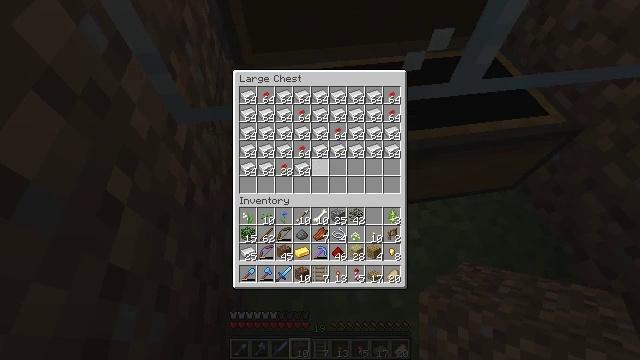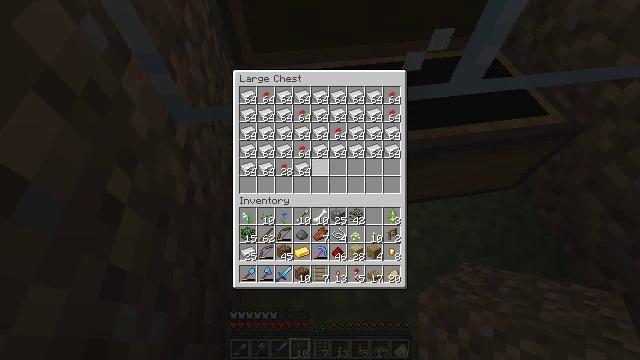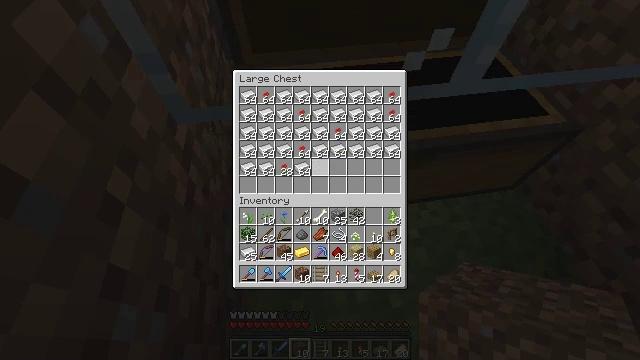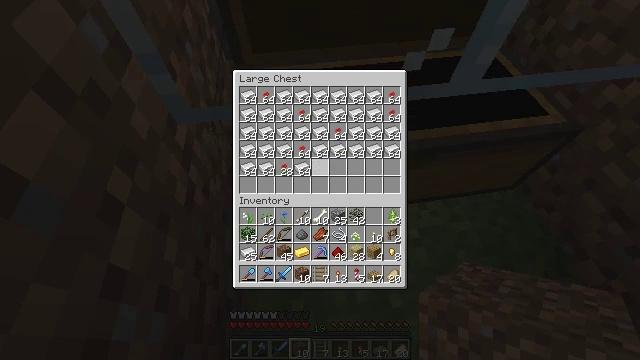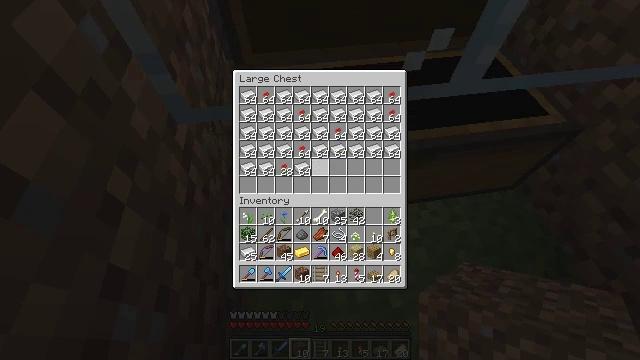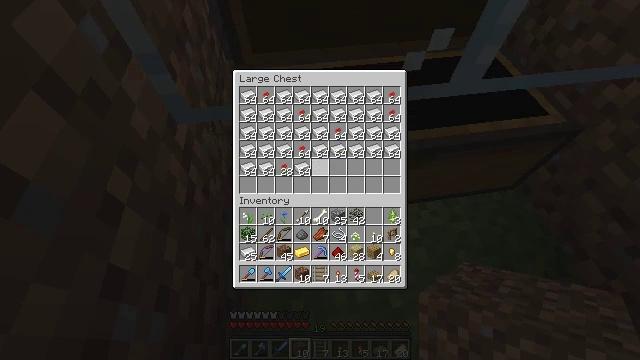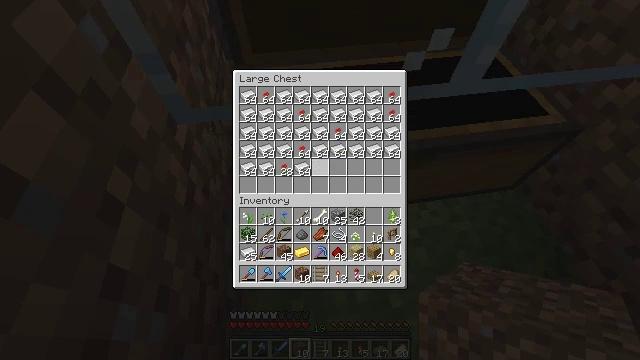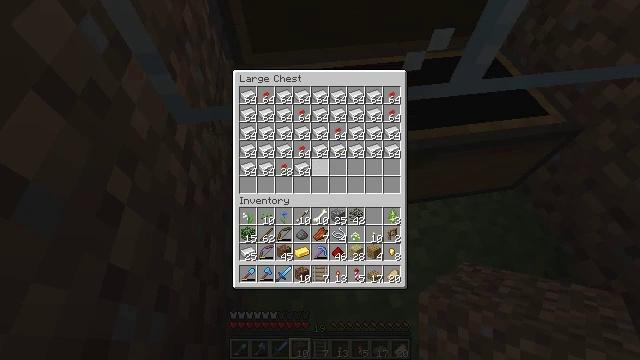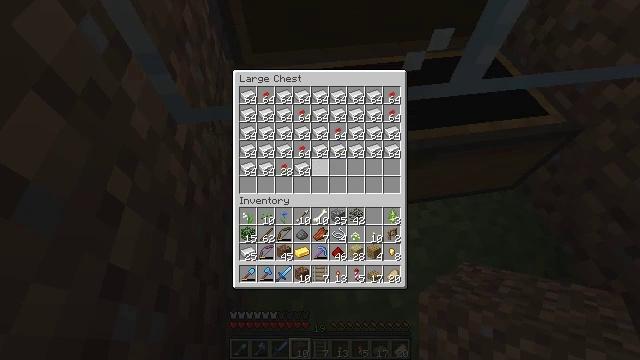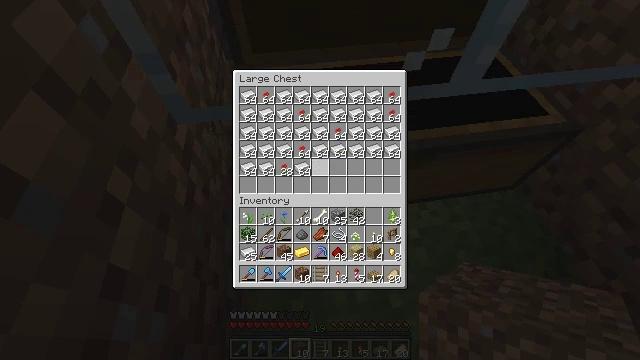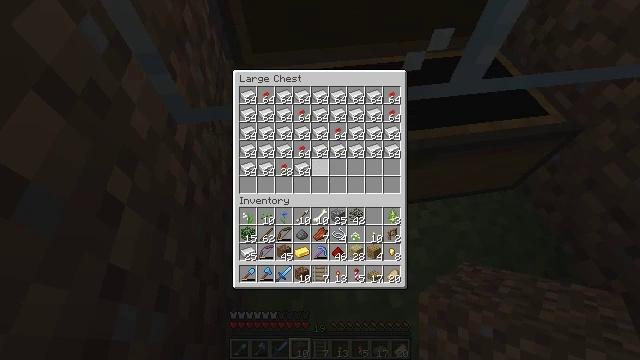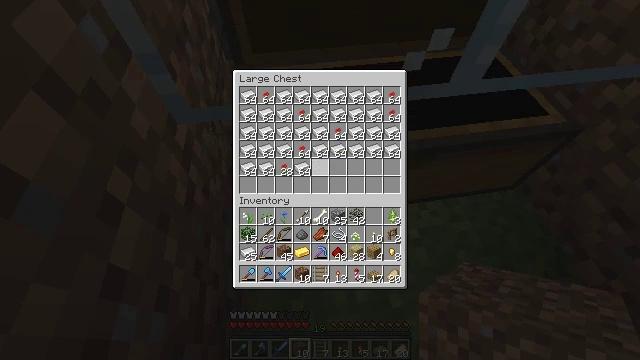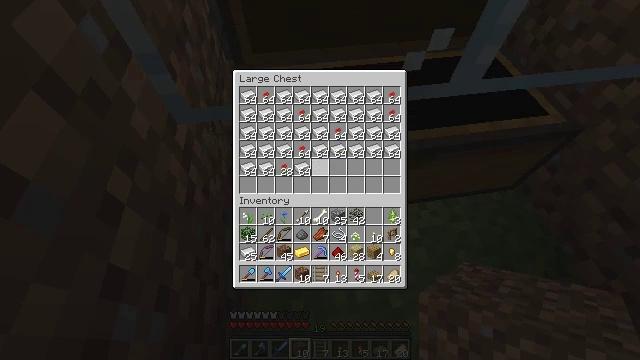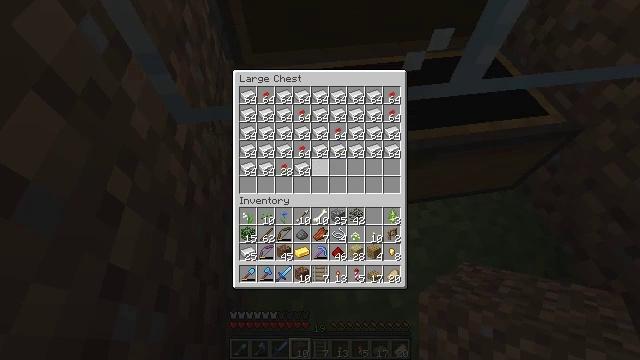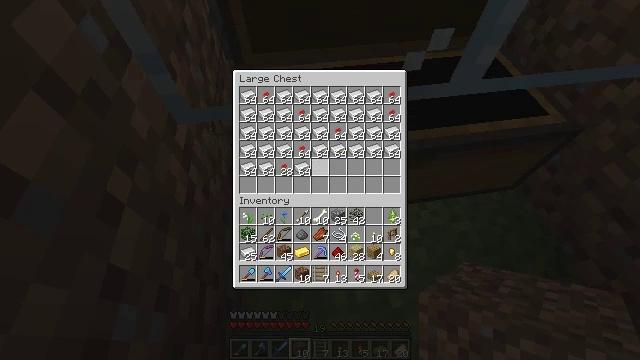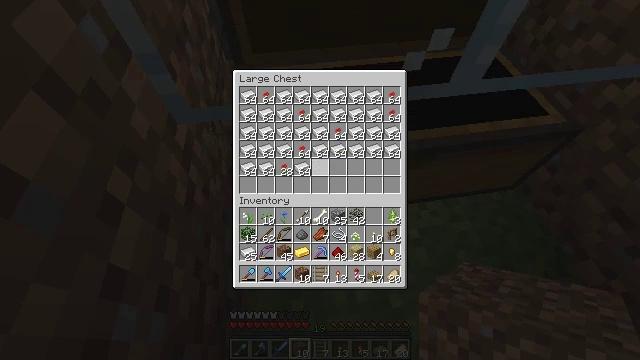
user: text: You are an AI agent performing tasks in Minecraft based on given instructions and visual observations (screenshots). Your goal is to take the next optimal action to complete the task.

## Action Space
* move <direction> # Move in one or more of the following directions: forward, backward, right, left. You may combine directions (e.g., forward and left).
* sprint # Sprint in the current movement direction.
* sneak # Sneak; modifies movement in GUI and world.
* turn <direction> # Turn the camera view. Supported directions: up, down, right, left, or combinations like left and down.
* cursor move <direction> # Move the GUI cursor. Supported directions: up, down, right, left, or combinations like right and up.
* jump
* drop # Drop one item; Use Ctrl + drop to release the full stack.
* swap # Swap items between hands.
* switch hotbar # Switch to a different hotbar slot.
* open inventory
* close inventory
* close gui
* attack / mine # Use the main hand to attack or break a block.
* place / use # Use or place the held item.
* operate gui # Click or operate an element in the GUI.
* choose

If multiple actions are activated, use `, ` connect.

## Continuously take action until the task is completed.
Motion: motion action
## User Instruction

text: Open your crafting table and craft a minecart with ingots.
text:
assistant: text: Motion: sneak
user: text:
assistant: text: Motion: sneak
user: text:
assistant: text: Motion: sneak
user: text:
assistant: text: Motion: sneak
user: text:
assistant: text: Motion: sneak
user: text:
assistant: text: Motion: sneak
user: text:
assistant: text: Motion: sneak
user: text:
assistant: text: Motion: sneak
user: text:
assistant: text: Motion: no_op
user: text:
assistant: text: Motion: no_op
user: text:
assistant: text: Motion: no_op
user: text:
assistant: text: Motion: no_op
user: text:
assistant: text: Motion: no_op
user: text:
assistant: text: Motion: no_op
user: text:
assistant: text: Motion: no_op
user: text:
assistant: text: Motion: no_op
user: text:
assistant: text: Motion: no_op
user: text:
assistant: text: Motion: no_op
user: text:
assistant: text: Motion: no_op
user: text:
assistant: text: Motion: no_op
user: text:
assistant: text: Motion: no_op
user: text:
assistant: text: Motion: close gui
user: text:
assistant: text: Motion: no_op
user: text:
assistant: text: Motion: no_op
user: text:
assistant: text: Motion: no_op
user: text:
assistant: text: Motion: turn right and up
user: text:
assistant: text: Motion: turn right and up
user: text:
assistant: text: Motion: turn right and up
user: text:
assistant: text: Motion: turn right and up
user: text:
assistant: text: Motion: turn right and up